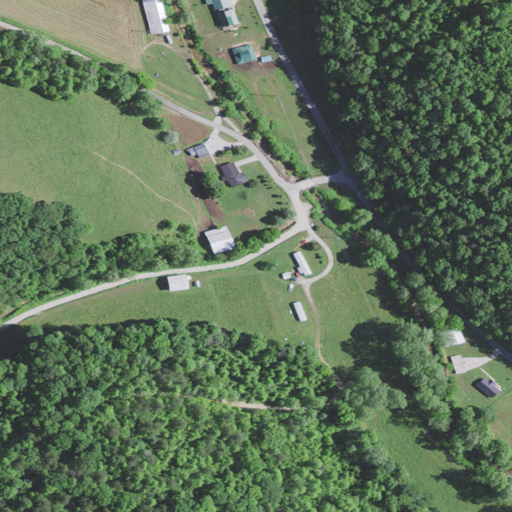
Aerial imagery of valley in Kentucky named Grizzle Hollow containing deciduous forest, pasture, low intensity development, mixed forest, open development, medium intensity development, and high intensity development